Question: I'm trying to install a ssl certicate lets encrypt in my domain and my sub domaine.
I was sucessful installing the ssl certificate on my domain but i did't successful on my sub domain
I use the next command
'''
certbot certonly --webroot -w /var/www/sub-domain/maxime-mazet.fr/owncloud/ -d cloud.maxime-mazet.fr
'''
/var/www/sub-domain/maxime-mazet.fr/owncloud has the folder of my code.
cloud.maxime-mazet.fr is my sub domain.
my domain maxime-mazet.fr is host at ovh.
for cloud.maxime-mazet.fr I have created the enter A with the IP of server.
with my domain (maxime-mazet.fr) no error but with my sub domain (cloud.maxime-mazet.fr) the error is
'''
Saving debug log to /var/log/letsencrypt/letsencrypt.log
Obtaining a new certificate
Performing the following challenges:
http-01 challenge for cloud.maxime-mazet.fr
Using the webroot path /var/www/sub-domain/maxime-mazet.fr/owncloud for all unmatched domains.
Waiting for verification...
Cleaning up challenges
Failed authorization procedure. cloud.maxime-mazet.fr (http-01): urn:acme:error:connection :: The server could not connect to the client to verify the domain :: DNS problem: NXDOMAIN looking up A for cloud.maxime-mazet.fr
IMPORTANT NOTES:
- The following errors were reported by the server:
Domain: cloud.maxime-mazet.fr
Type: connection
Detail: DNS problem: NXDOMAIN looking up A for
cloud.maxime-mazet.fr
To fix these errors, please make sure that your domain name was
entered correctly and the DNS A record(s) for that domain
contain(s) the right IP address. Additionally, please check that
your computer has a publicly routable IP address and that no
firewalls are preventing the server from communicating with the
client. If you're using the webroot plugin, you should also verify
that you are serving files from the webroot path you provided.
'''
The next pictures is my panel for the A of my domain and my sub domain

Thanks for your help
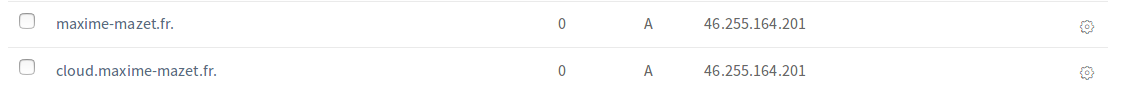
Answer: 'ns13.ovh.net' and 'dns13.ovh.net' do not appear to be authoritative for your domain name as they do not properly reply to queries on it. You will first need to solve that problem. Ask OVH if they are indeed the correct hosts to use for your domain. Since you seem to just have changed recently something on your domain name, you may just need to wait a little for things to settle.
Have a look at 'https://www.zonemaster.net/' to conduct tests on your zone. Until they are all ok do not play with Let's Encrypt.